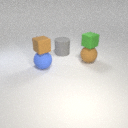
large brown rubber sphere to the right of large gray rubber cylinder